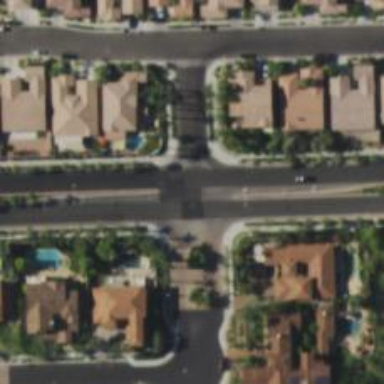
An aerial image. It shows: Residential road.